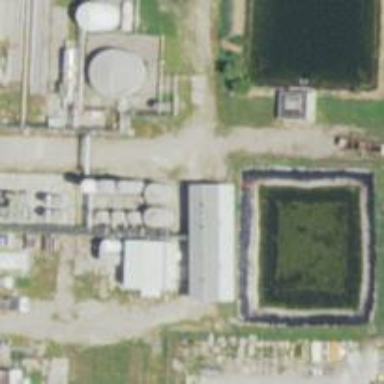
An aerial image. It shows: Storage tank with man-made structure.